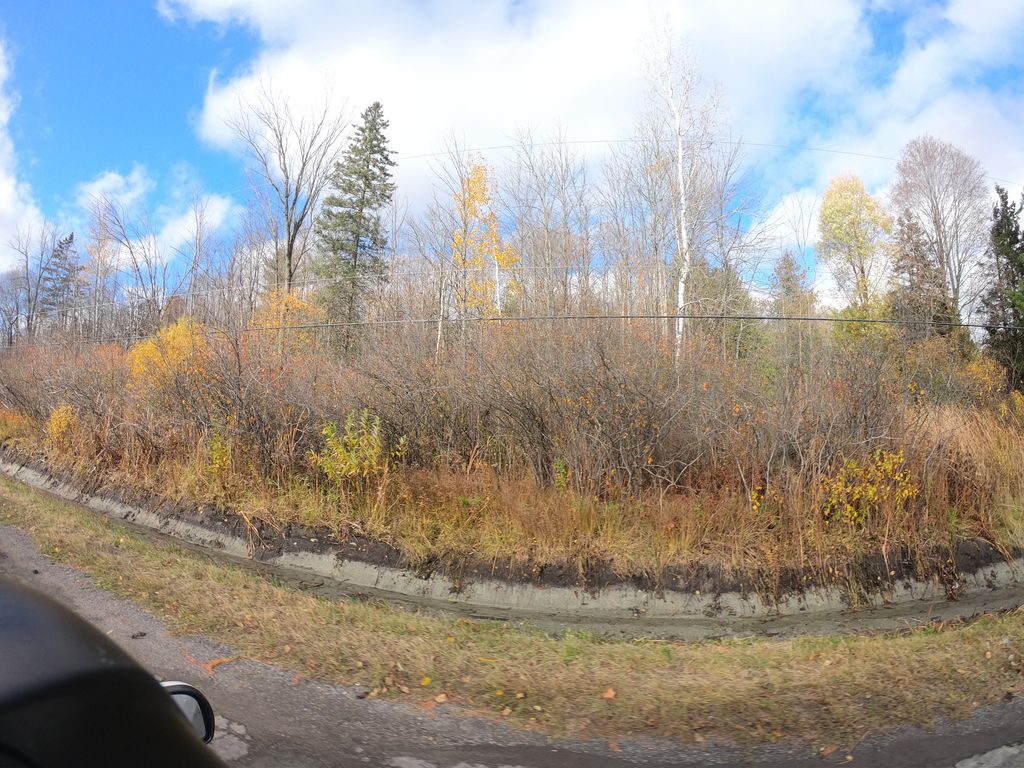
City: ottawa-gatineau